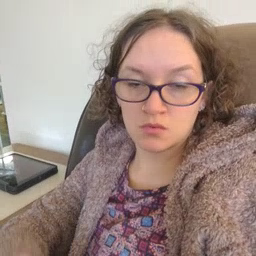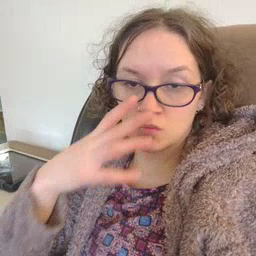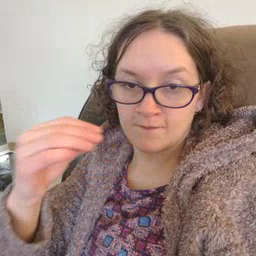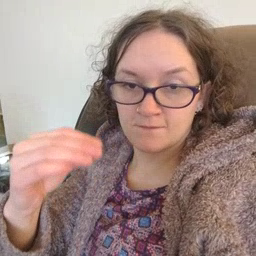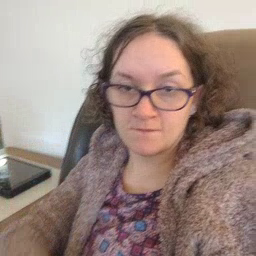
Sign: wolf